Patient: sex M, age 77
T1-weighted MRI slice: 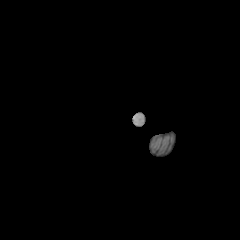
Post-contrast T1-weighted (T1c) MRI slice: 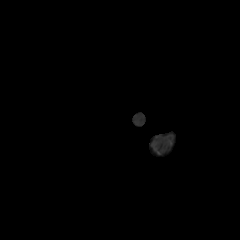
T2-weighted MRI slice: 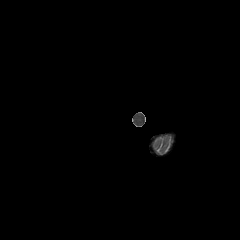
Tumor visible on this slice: no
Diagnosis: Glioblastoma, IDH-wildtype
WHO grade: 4